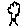
Label: tree